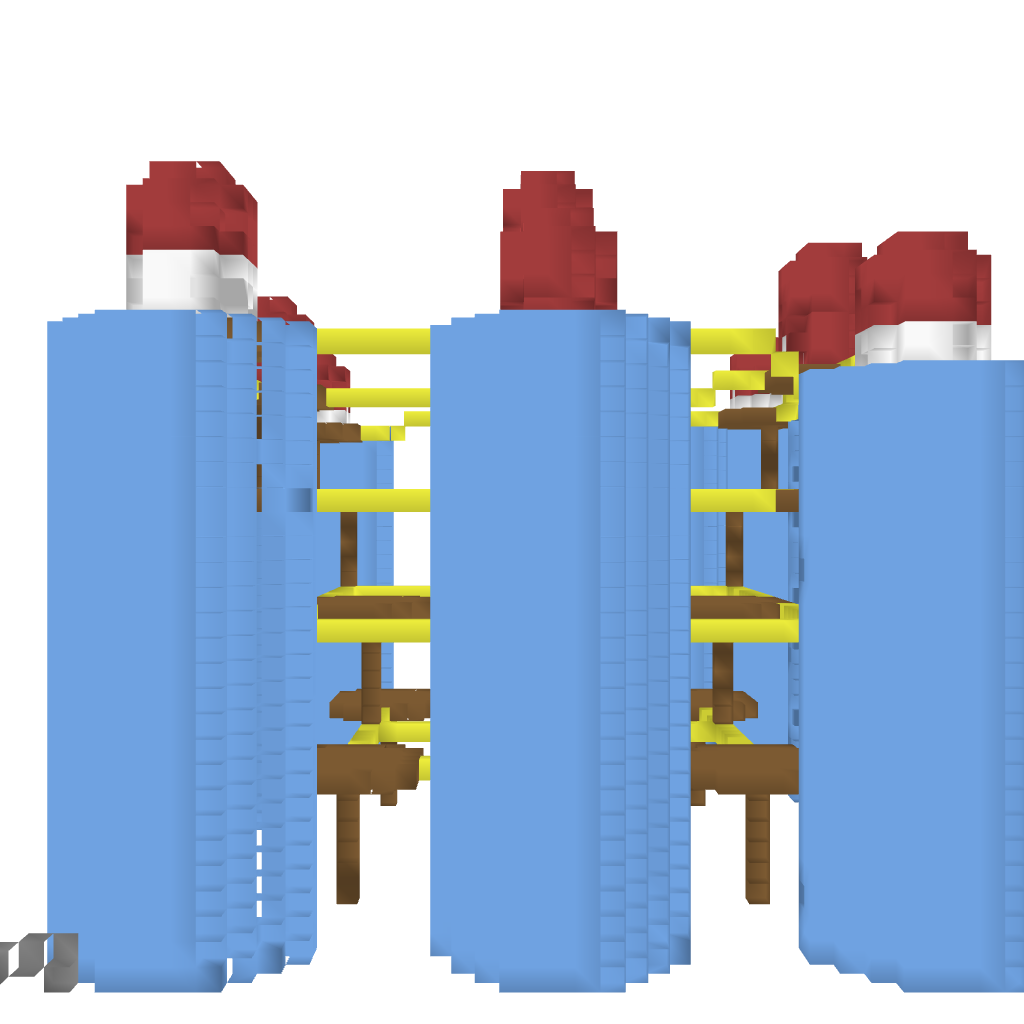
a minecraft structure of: Shroom City bad low quality